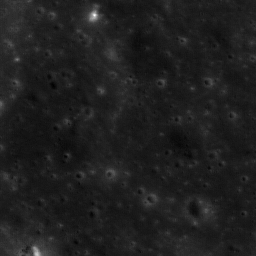
Host type: background_regolith
Lunar coordinates: latitude nan, longitude nan